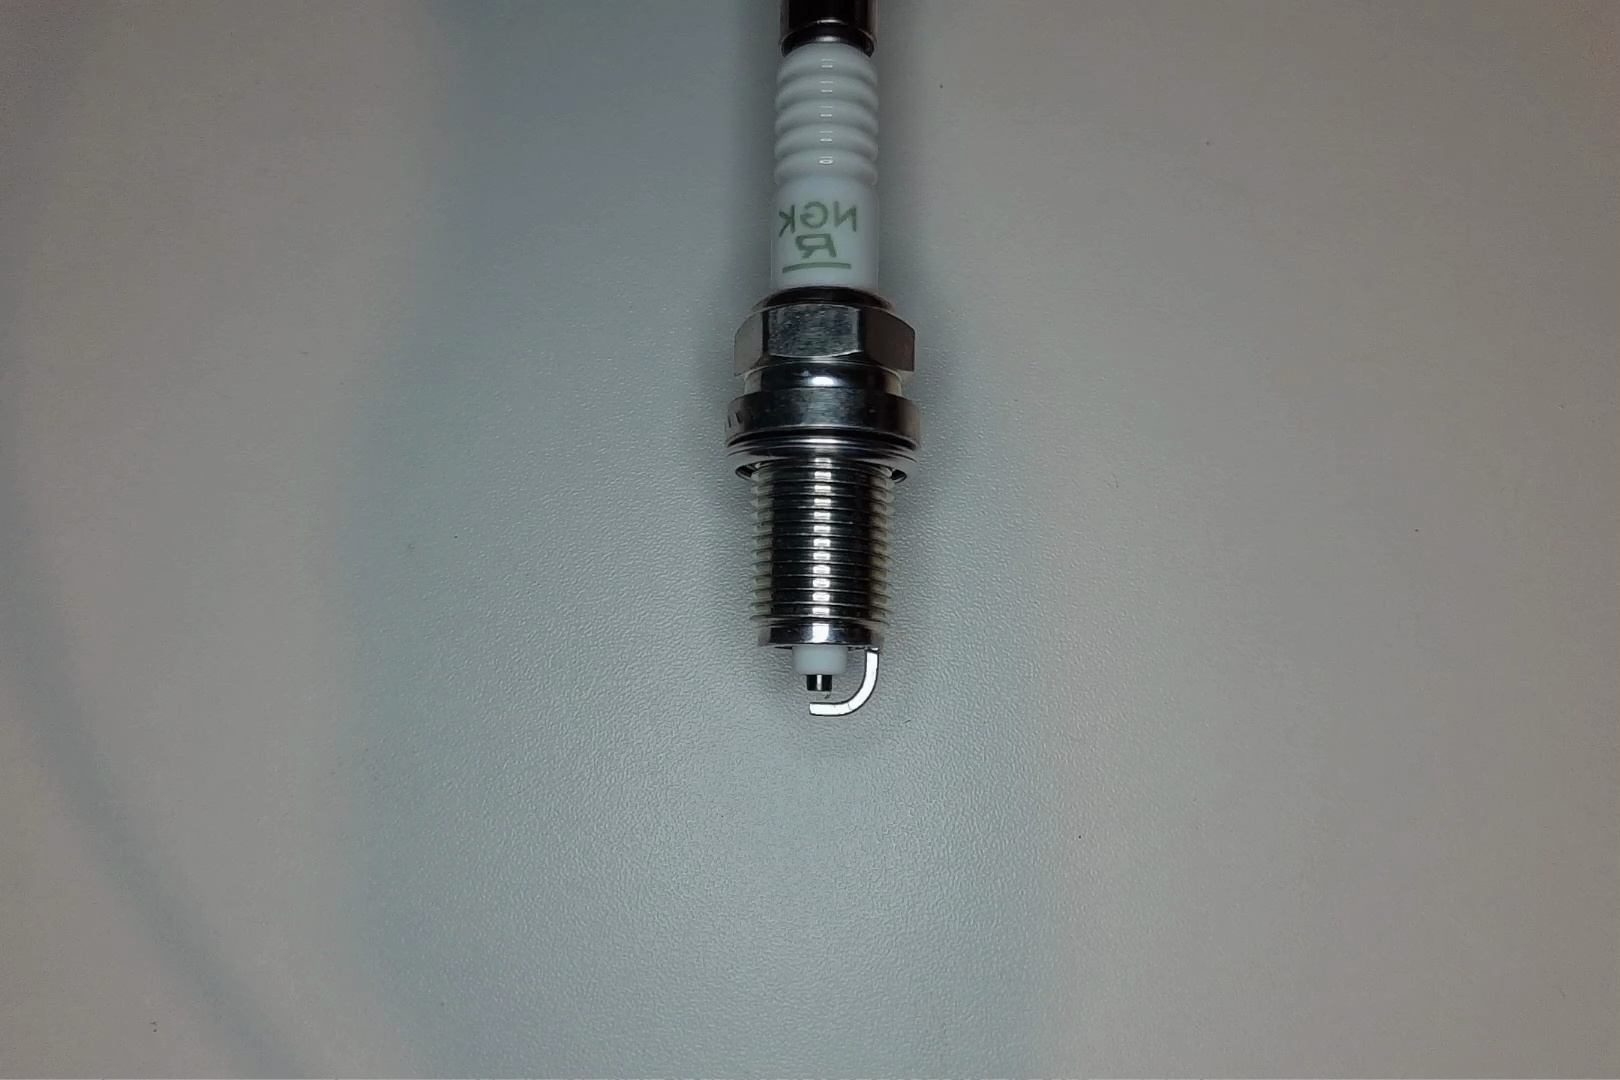
Label: normal